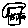
Label: bird